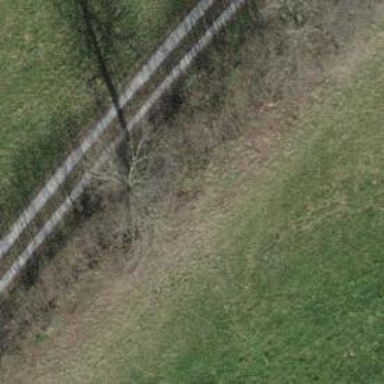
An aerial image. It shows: Hedge acting as barrier.